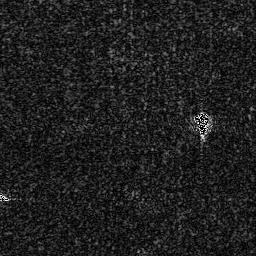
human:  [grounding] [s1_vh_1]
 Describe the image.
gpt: In the satellite image, there is  <ref>1 small ship </ref> <box>[[75, 42, 80, 52, 0]]</box> located at right.